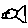
Label: fish